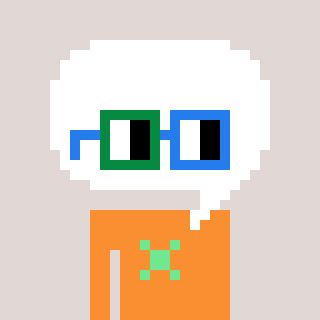
a pixel art character with square green and blue glasses, a speech bubble-shaped head and a orange-colored body on a warm background